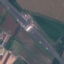
Land use / land cover: Highway